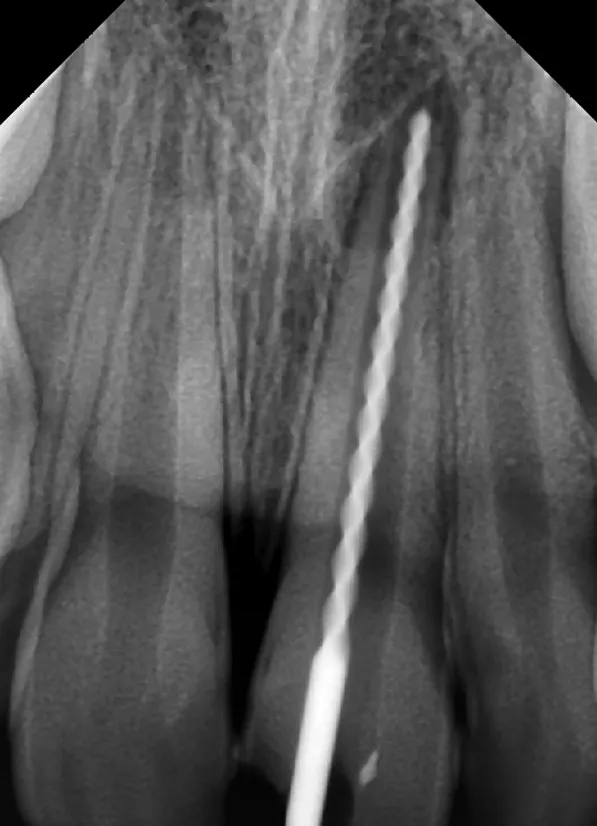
Working length determination.
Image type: radiology (x_ray)